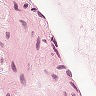
Metastatic tissue present: no